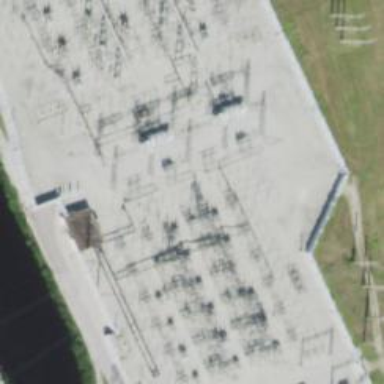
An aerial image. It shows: Switch for power supply.